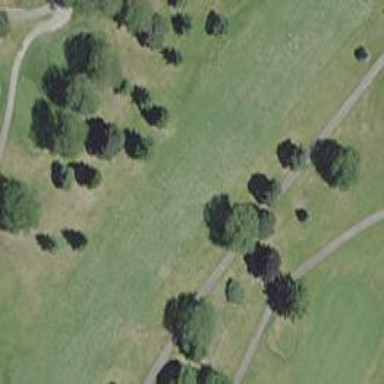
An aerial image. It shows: Scenic golf fairway.